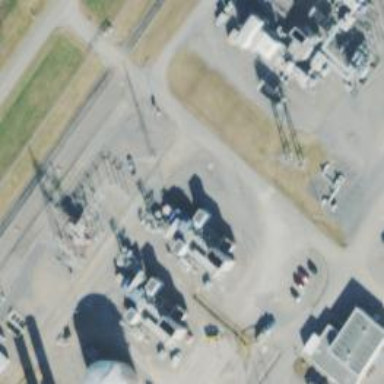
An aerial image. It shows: Gas turbine power generator.